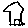
Label: house